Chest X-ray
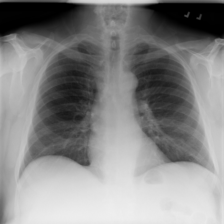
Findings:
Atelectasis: negative
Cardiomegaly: negative
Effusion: negative
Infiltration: negative
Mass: negative
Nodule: negative
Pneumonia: negative
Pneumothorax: negative
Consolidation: negative
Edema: negative
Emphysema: negative
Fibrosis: negative
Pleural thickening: negative
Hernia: negative